Interaction volume radius: 10 \u00c5
Interaction volume height: 10 \u00c5
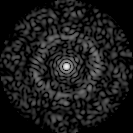
Disorder parameter: 0.8238